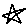
Label: star